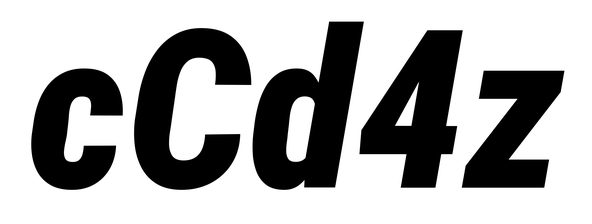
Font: Roboto-Italic_Condensed_Black_Italic